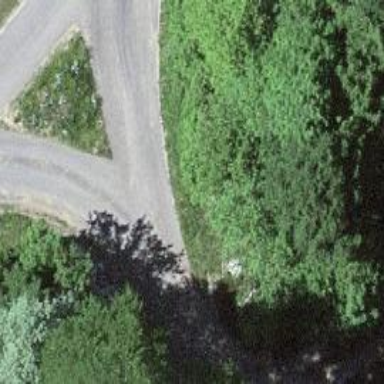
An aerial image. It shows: Well-maintained track road with grade 1 tracktype.